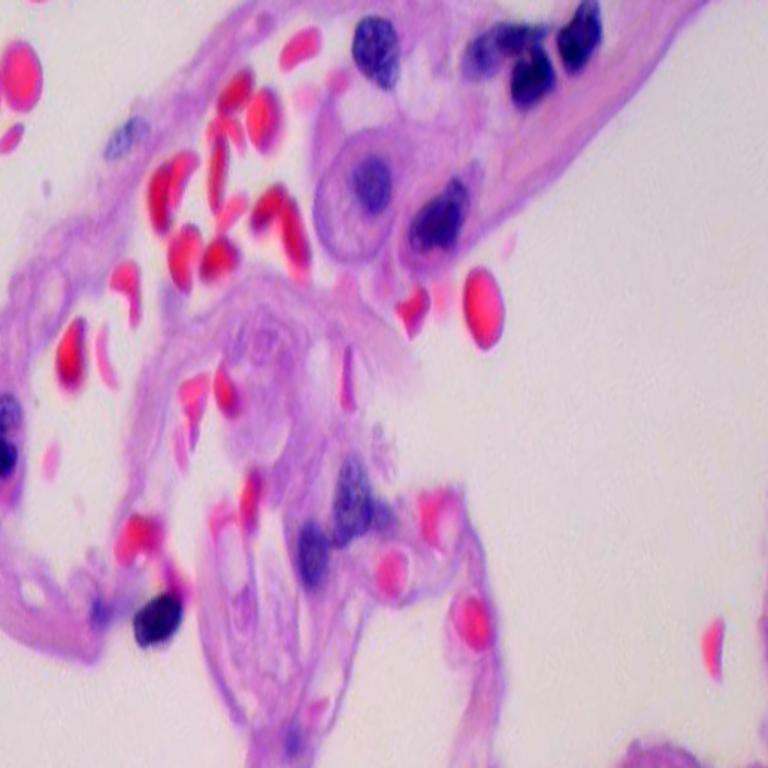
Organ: lung
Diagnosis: benign